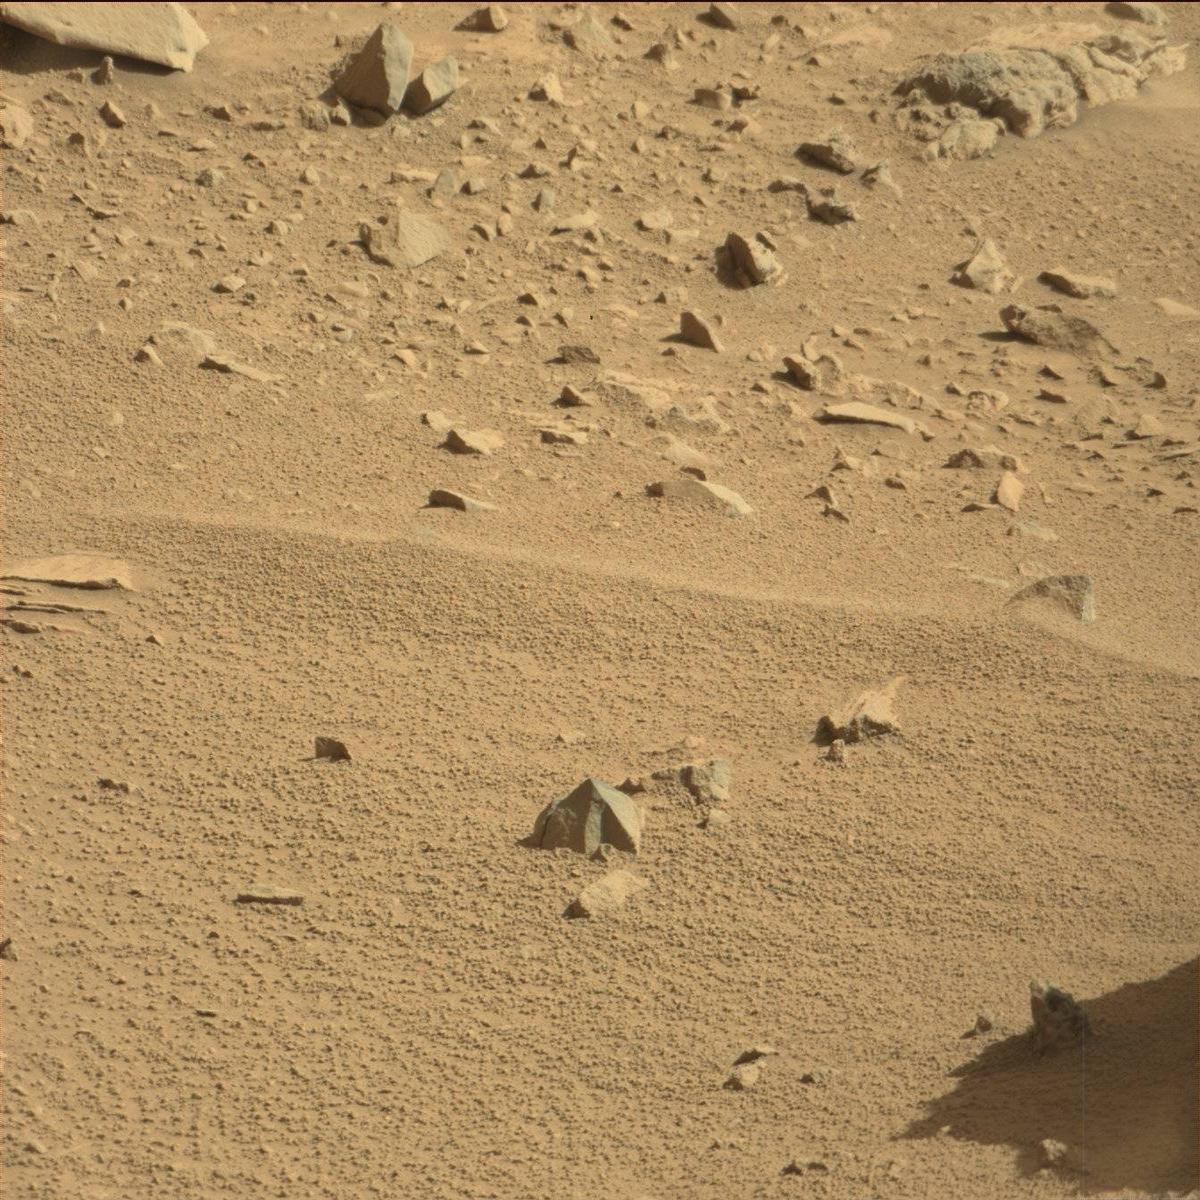
Terrain classes present: Bedrock, Rock, Sand / Soil